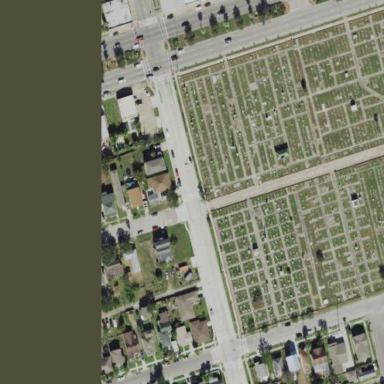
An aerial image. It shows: Cemetery.